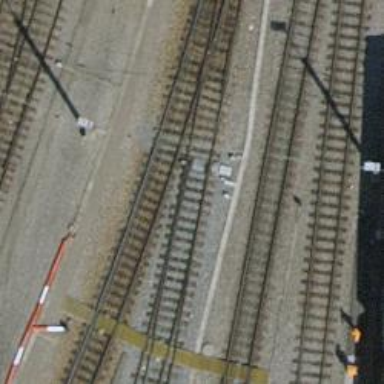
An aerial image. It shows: Single-track electrified railway service yard with contact line for trains.